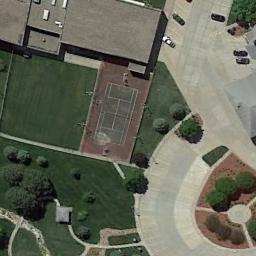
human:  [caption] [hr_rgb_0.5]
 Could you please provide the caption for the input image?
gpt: Some cars are beside the tennis court .

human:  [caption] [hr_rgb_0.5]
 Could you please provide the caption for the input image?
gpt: There are two tennis courts at the bottom of the picture .

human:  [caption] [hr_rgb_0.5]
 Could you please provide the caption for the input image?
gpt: Parking lot and bushes near the tennis court next to the building .

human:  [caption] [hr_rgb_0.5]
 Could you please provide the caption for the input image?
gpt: The tennis court is on the grass next to some trees .

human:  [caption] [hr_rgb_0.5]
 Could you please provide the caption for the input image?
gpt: The tennis courts is on a green meadow .